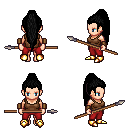
a pixel art fantasy rpg character, female body template, human, light skin, brown pirate shirt, red pants, black extra-long topknot hairstyle, leather bracers, gold boots, spear, four views (front, back, left, right), 2x2 character sprite sheet, small pixel art, hard edges, no anti-aliasing